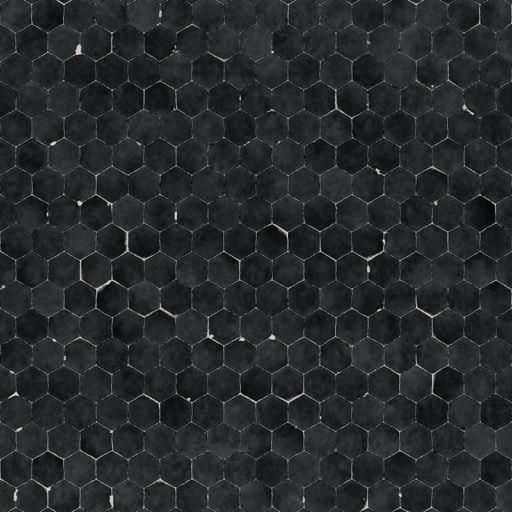
Tags: black hexagon mosaic tiled tiles